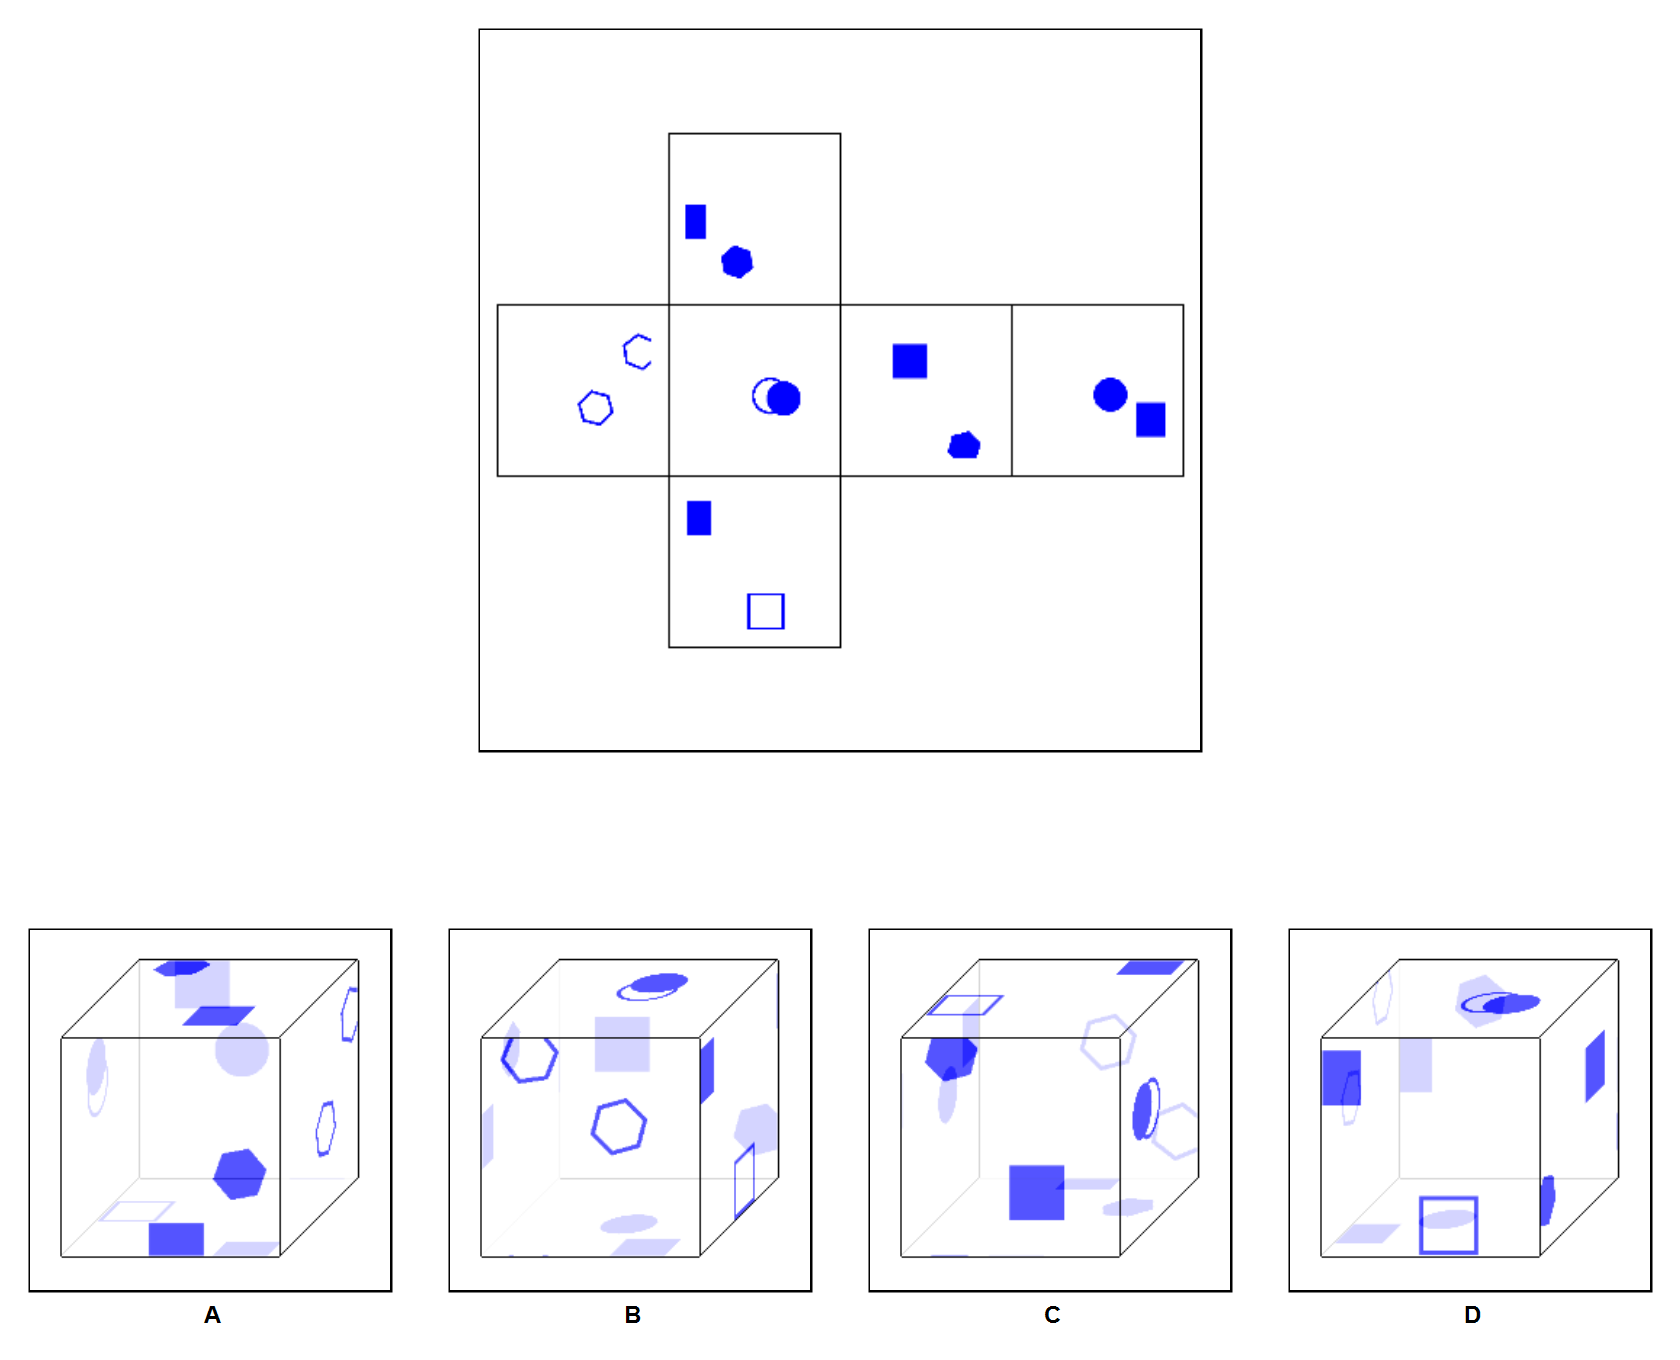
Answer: A